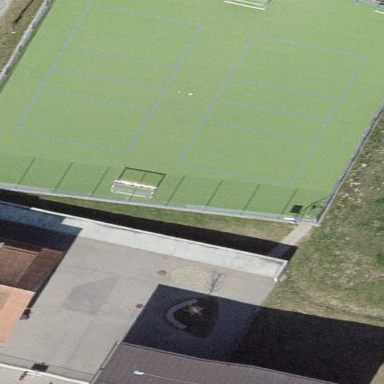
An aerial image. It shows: Soccer pitch with artificial turf designed for leisure and sports activities.